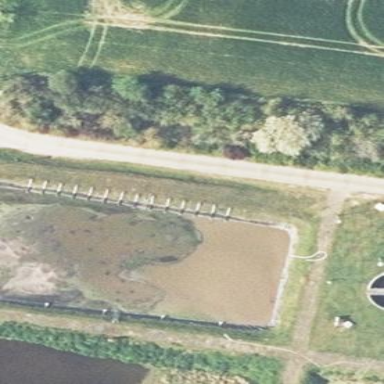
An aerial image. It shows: Body of wastewater.